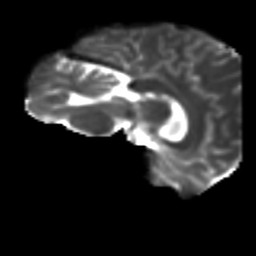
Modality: T2w
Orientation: sagittal
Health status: ill
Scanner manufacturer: siemens
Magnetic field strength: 3 T
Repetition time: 6.8 s
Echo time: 0.097 s